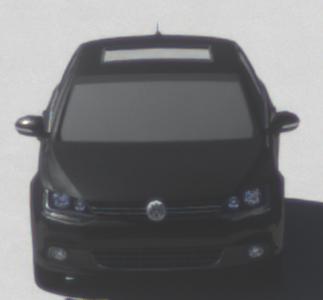
Make: VW
Model: Jetta 1.2 TSI
Detailed model: Jetta (IV)
Model produced from: 2011/01
Model produced until: 2014/08
Doors: 4
Color: black
Road condition: dry road
Daytime: midday
Contrast: high contrast